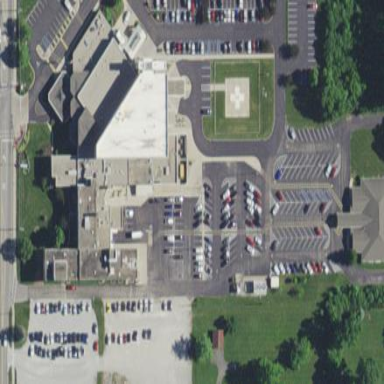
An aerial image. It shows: Healthcare facility identified as hospital.